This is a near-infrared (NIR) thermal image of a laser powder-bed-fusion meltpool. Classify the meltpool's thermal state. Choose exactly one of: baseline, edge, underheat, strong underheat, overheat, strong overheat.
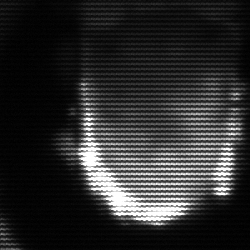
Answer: baseline